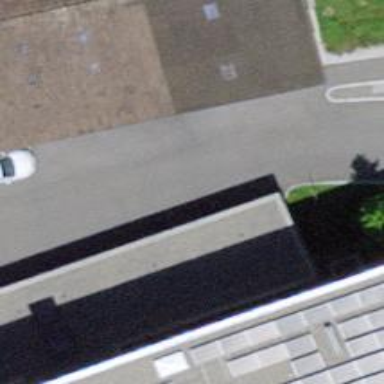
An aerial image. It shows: Asphalt service road.